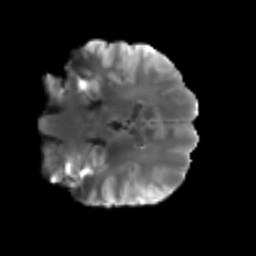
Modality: T2w
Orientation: coronal
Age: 48
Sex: male
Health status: healthy
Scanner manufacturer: siemens
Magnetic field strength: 3 T
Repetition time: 3.6 s
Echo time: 0.092 s